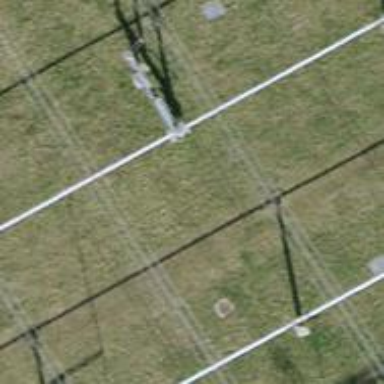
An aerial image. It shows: Bay for power lines.